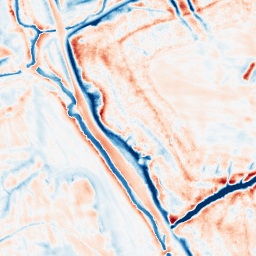
Category: edge_preserving
Decomposition family: bilateral
Decomposition parameters: d: 21
sigma_color: 100
sigma_space: 25
Upsampling method: bspline
Upsampling parameters: scale: 2
Upsampling scale: 2